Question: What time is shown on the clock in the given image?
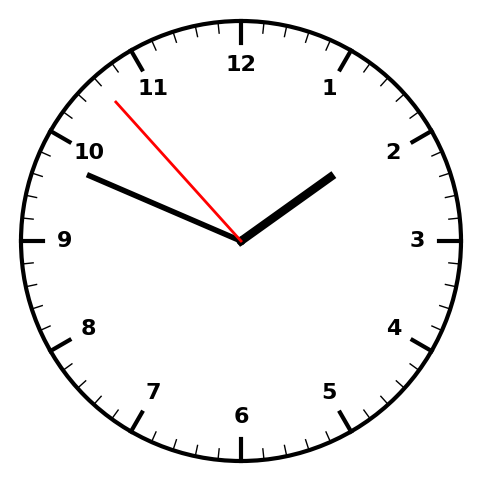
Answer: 01:48:53